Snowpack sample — Rabbit Ears Pass, Jackson County, Colorado, USA (12/17/25, 1:08 PM MST)
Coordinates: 40.387, -106.625
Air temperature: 34 °F
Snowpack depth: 46 cm
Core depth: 10 cm
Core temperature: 30.2 °F
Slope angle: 6°, slope face: 165°
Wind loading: medium
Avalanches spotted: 0
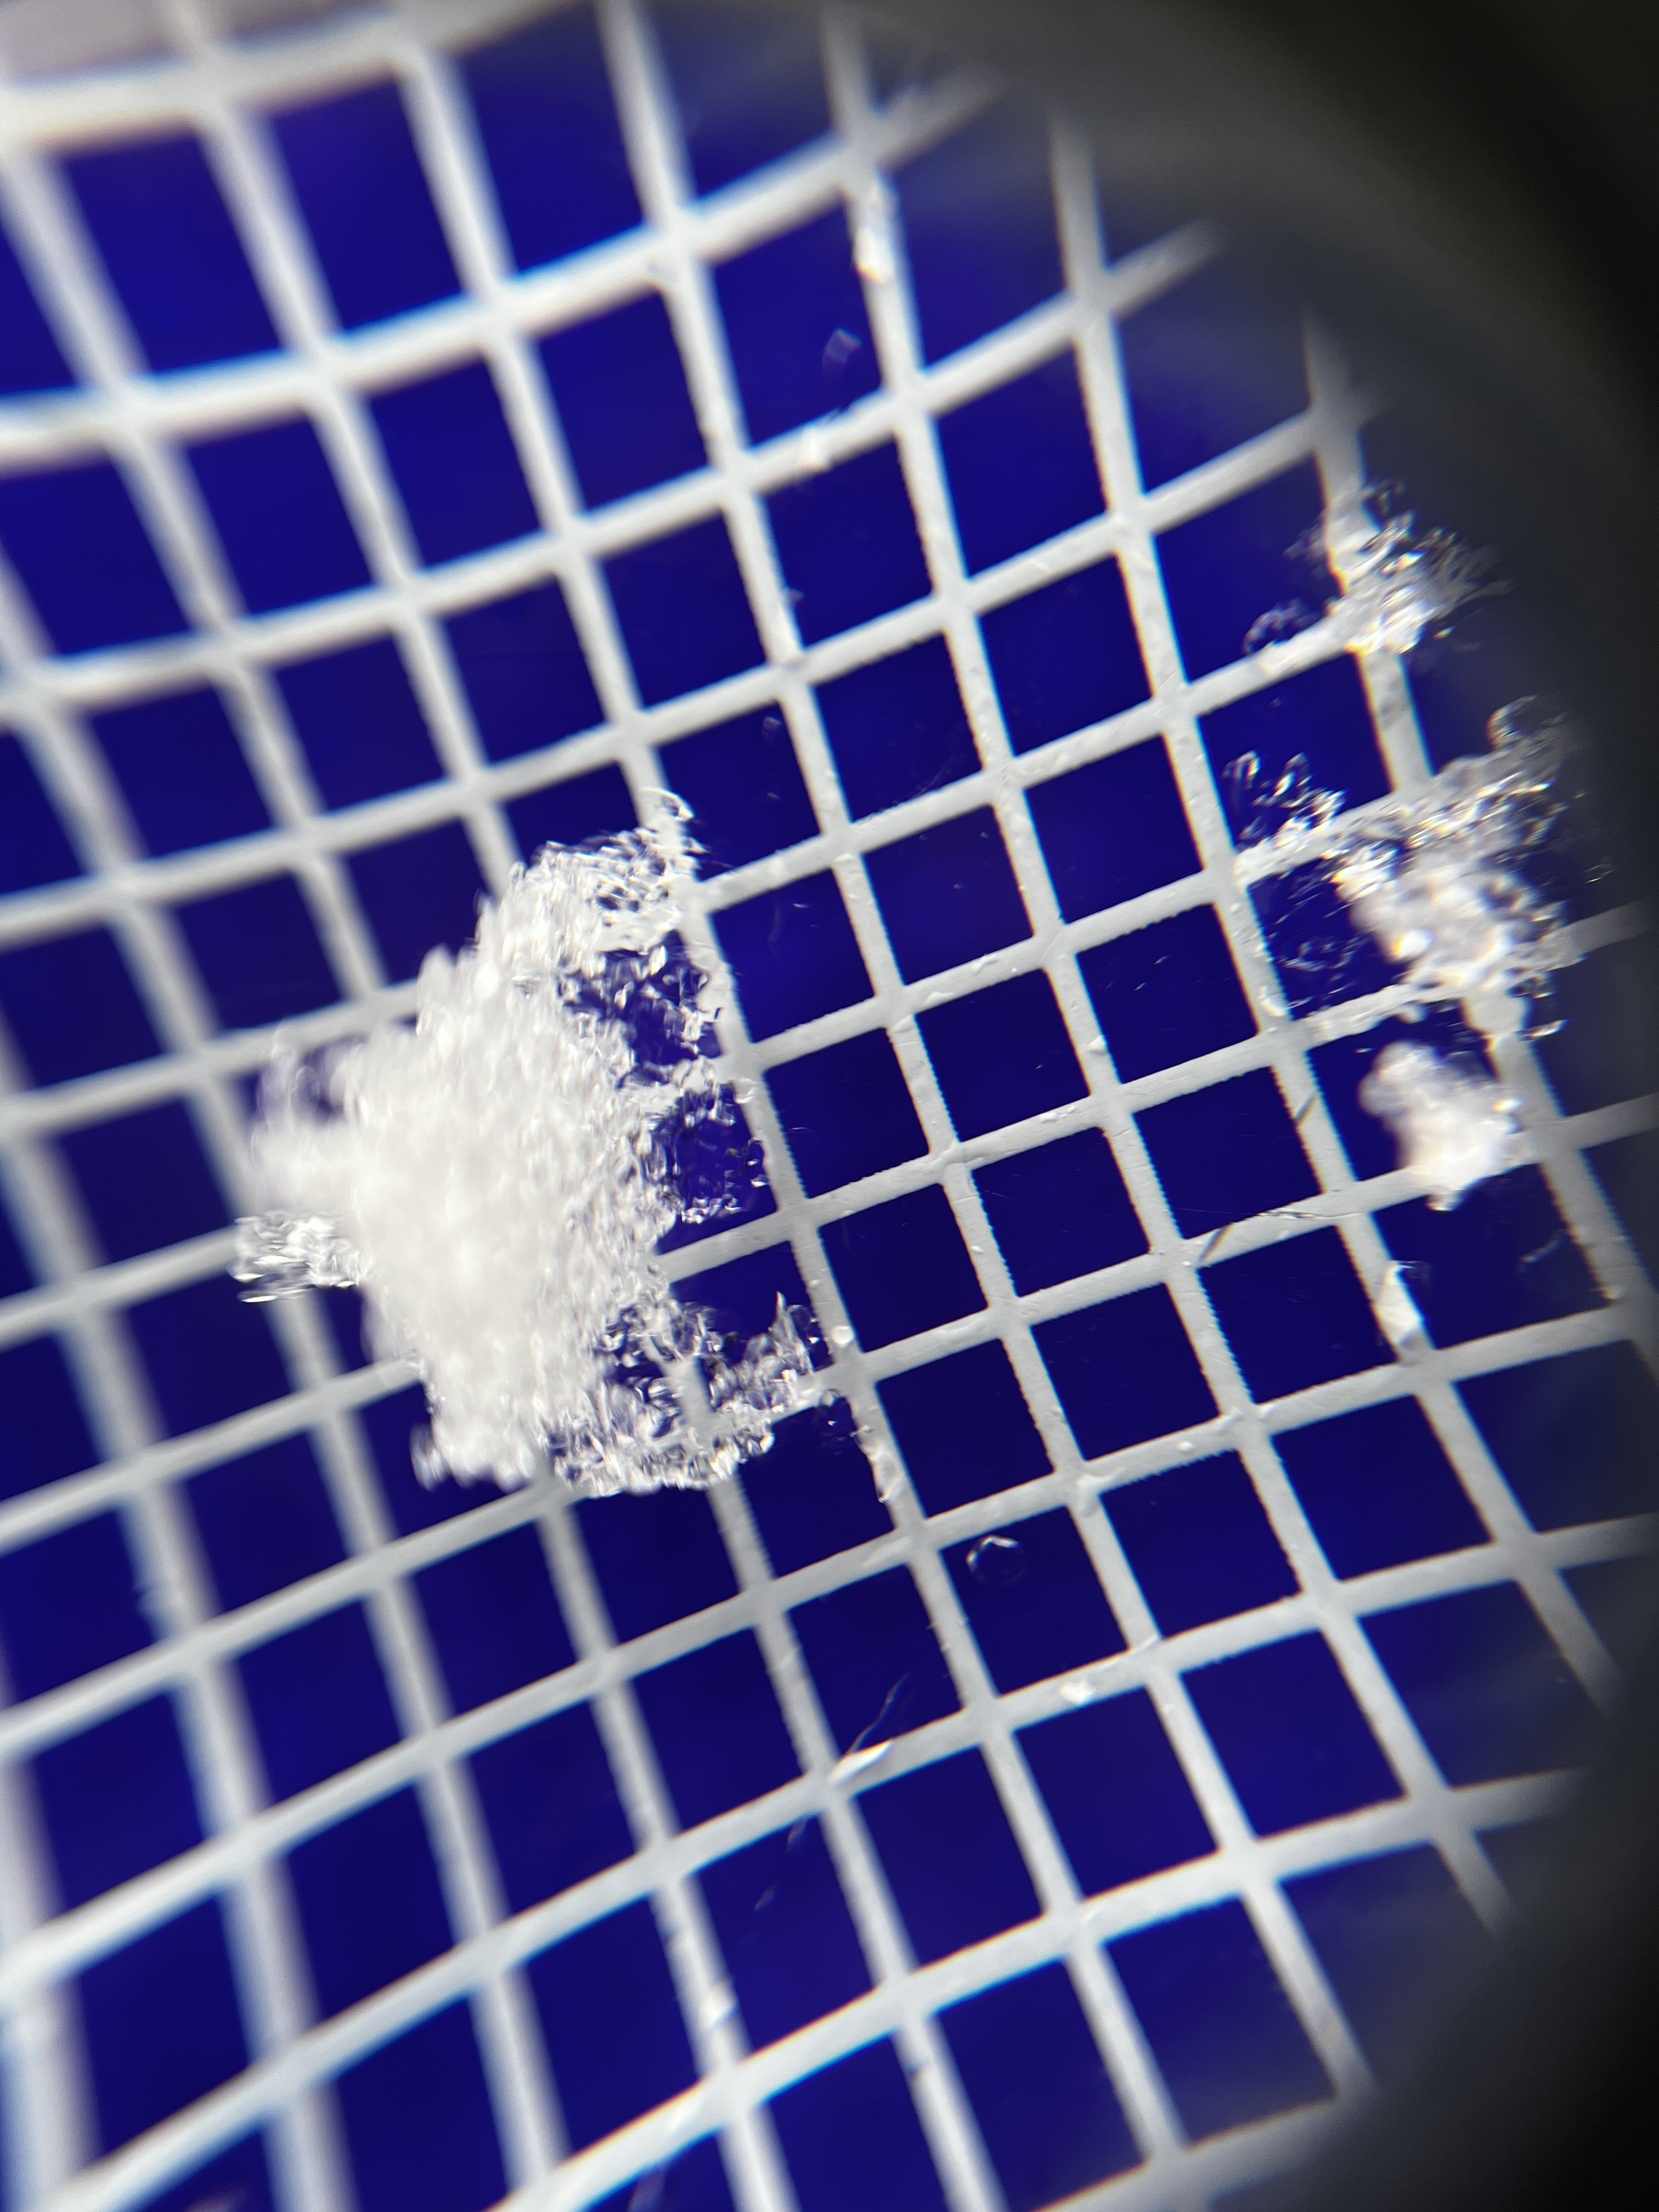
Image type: magnified_profile
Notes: No avalanches spotted nearby, although collected in a meadowy area with minimal risk on this face of the pass.